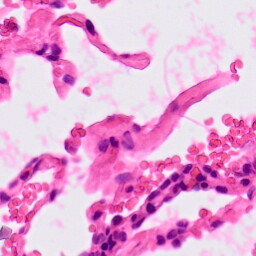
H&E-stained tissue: Lung